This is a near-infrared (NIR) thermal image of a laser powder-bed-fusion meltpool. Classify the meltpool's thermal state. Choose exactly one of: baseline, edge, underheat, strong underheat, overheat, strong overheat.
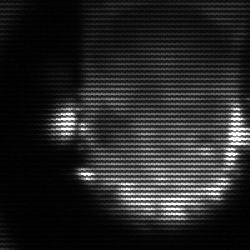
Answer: baseline